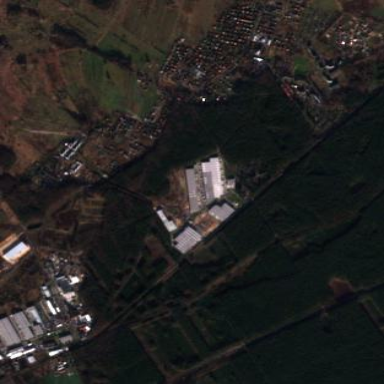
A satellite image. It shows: Industrial area.